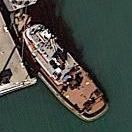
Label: civil